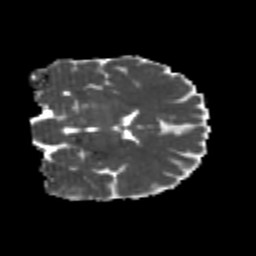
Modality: MD
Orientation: coronal
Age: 24
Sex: male
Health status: healthy
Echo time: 0.074 s